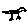
Label: bird